Field crop: tomato
Growth stage: 1
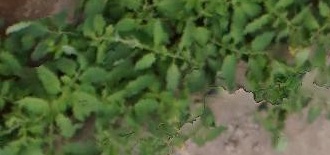
Species: tomato